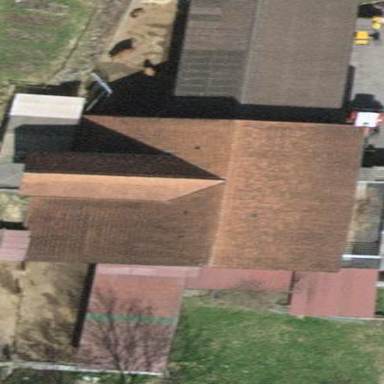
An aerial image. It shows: Building.